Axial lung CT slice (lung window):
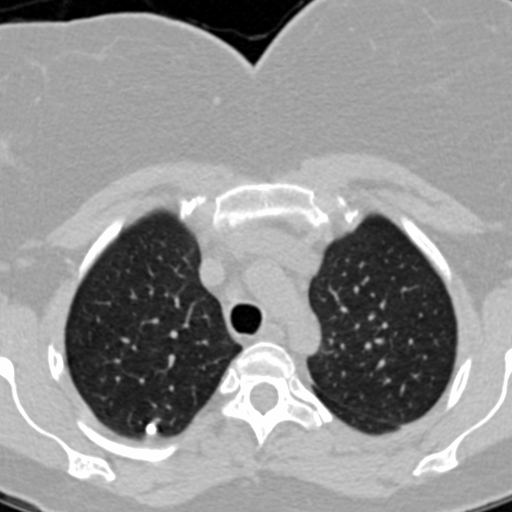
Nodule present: yes
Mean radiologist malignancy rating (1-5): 1